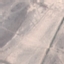
Land use / land cover class: HerbaceousVegetation